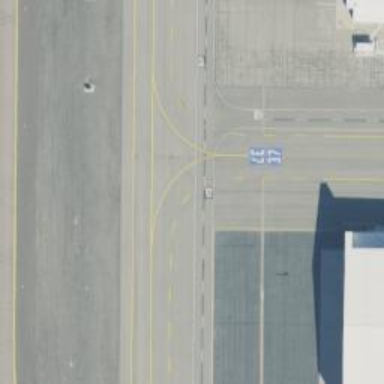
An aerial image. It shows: Image of taxiway at airport.